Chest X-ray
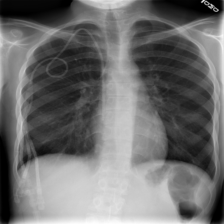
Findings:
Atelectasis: negative
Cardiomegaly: negative
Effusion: negative
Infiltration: negative
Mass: negative
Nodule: negative
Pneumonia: negative
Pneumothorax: negative
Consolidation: negative
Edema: negative
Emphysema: negative
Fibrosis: negative
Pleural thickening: negative
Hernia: negative